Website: crate-barrel
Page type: billing-address
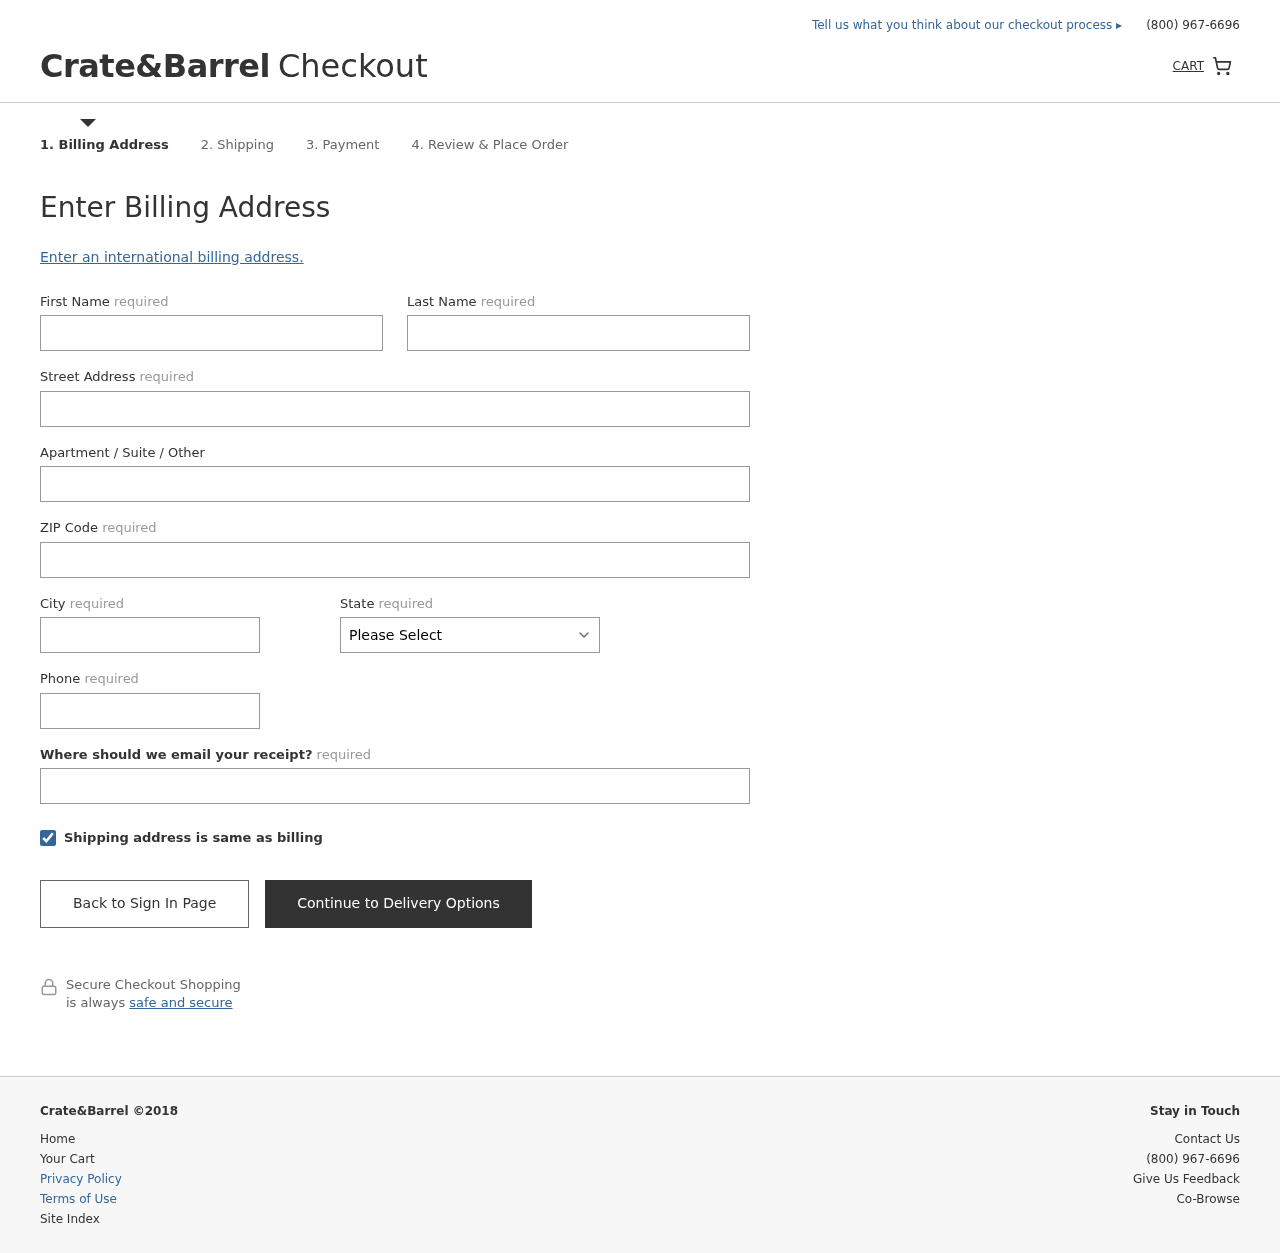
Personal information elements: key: PII_STATE
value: MP
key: PII_FIRSTNAME
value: Hannah
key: PII_LASTNAME
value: Harrison
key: PII_STREET
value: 73189 Antonio Motorway
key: PII_POSTCODE
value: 90085
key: PII_CITY
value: Carolburgh
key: PII_PHONE
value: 8466998782
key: PII_EMAIL
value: hannah.harrison@gmail.com